Question: I have a strange problem with jQuery Mobile page transitions.
Demo can be found here:
<URL>
If you click on "ANMELDEN" the new page gets loaded, but without the background gradient and some other styles missing.
After refreshing the new page, it looks fine. But then, if you go back (browser back button or arrow to the left on top), the first page gets displayed with some styles messed up.
What is happening here? How can I enforce the correct display of the whole page after the transition?
EDIT:
After the page transition, this is how the DOM looks like:

The body-tag actually closes much too early. This can't be right. Is that a bug in jQuery Mobile?
Thanks a lot!
Chris
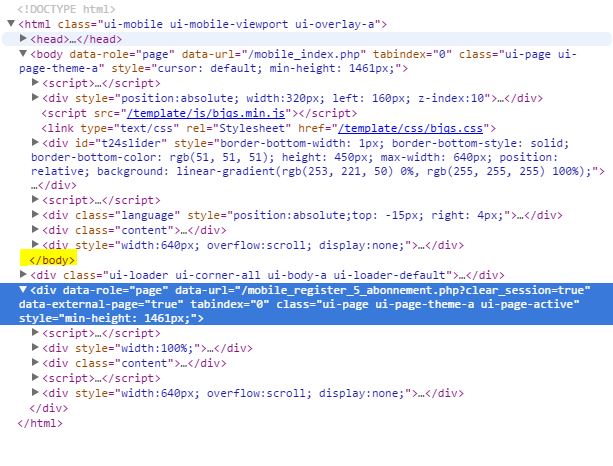
Answer: I think the problem is that in your second html file 'data-role' attribute applied to the body.
Try to wrap the content with 'div' element with 'data-role="page"', like so:
'''
<html>
...
<body>
<div data-role="page">
<!-- content -->
</div>
</body>
</html>
'''